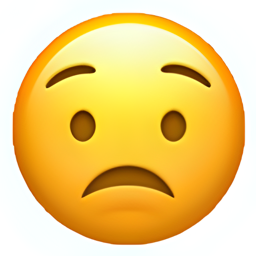
Name: worried face
Emoji: 😟
Group: Smileys & Emotion
Sub-group: face-concerned